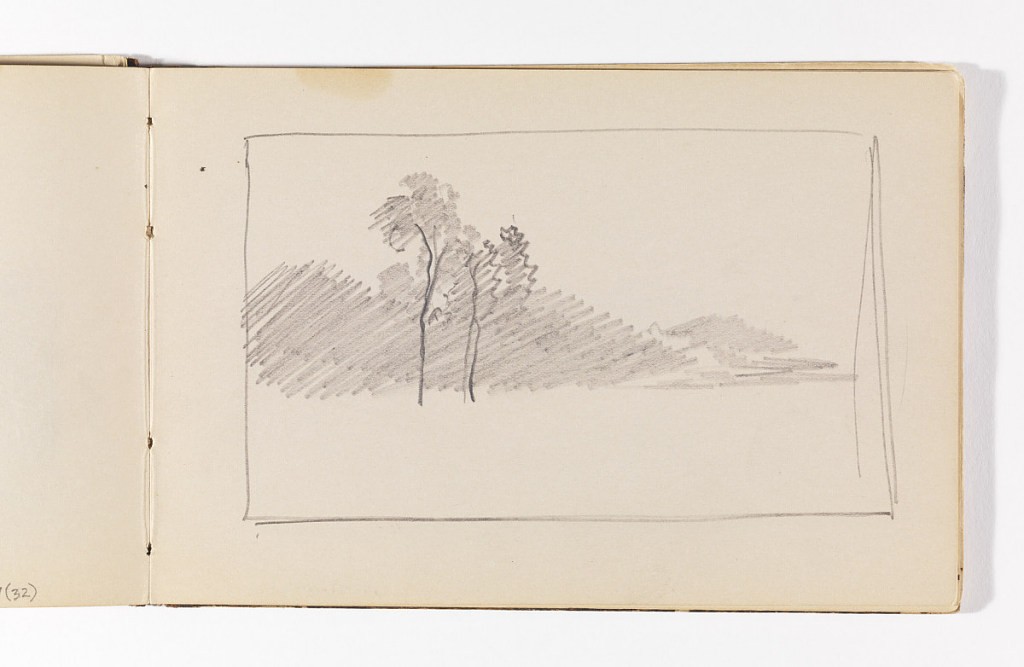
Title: Unfinished Sketch of Two Tall Trees
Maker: William Trost Richards, American, 1833–1905
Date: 1885–1902
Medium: Graphite on cream wove paper
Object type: Sketchbook folio
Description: Horizon line with rough sky above it. On horizon at left, simple sketches of two trees.